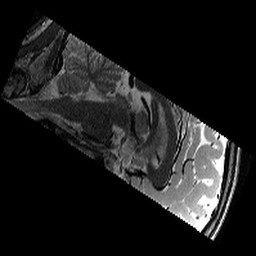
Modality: T2w
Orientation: sagittal
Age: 11
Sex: male
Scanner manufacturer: siemens
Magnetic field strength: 3 T
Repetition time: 9.23 s
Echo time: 0.067 s